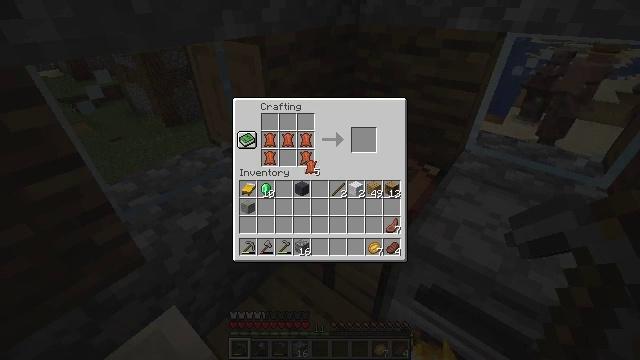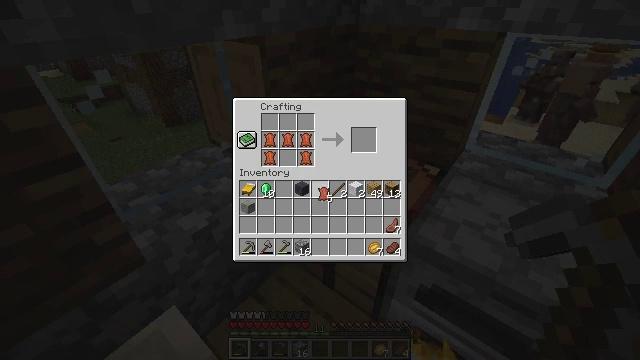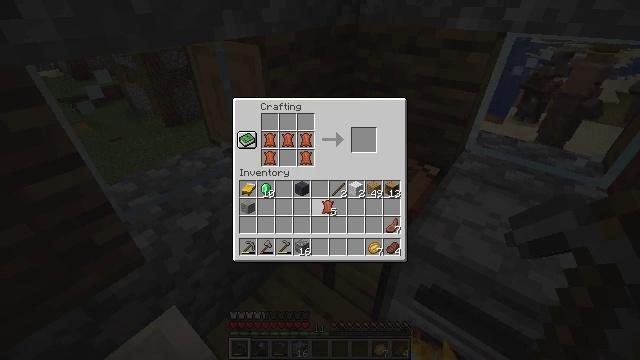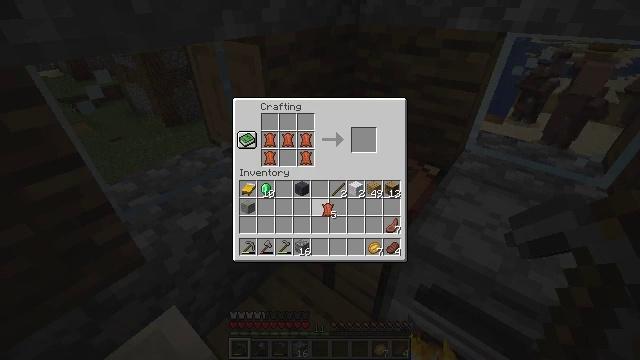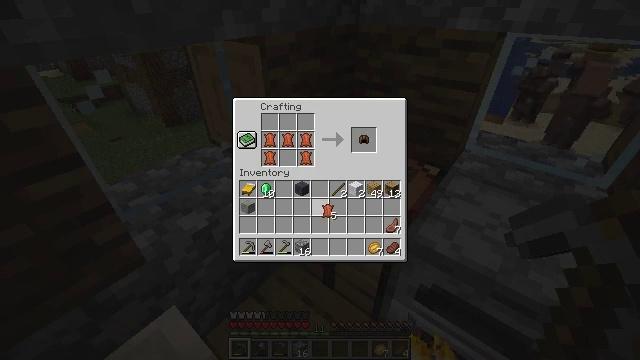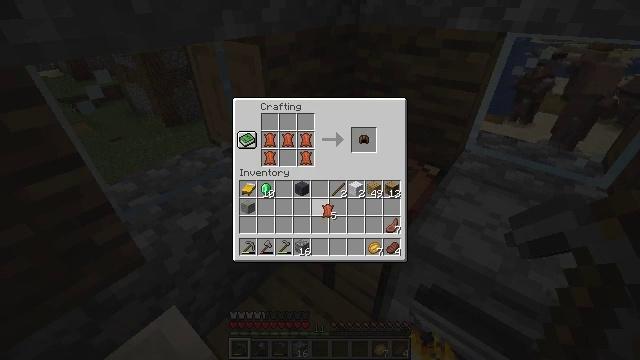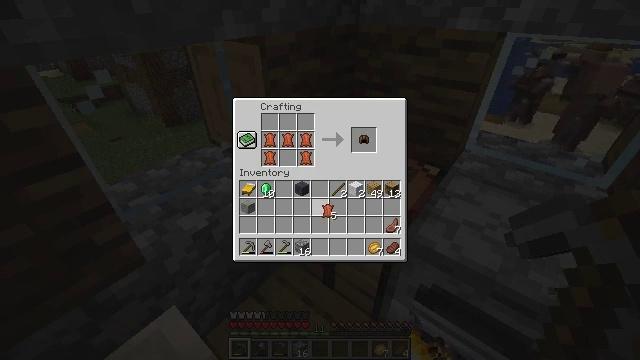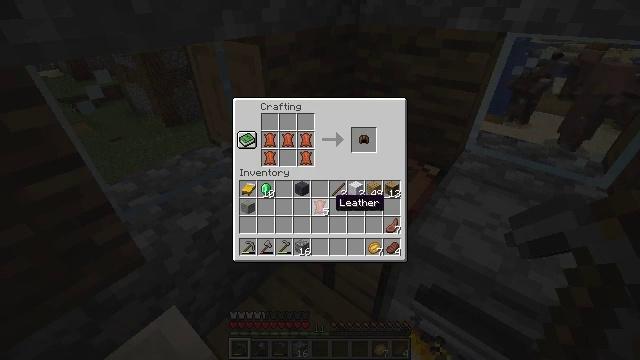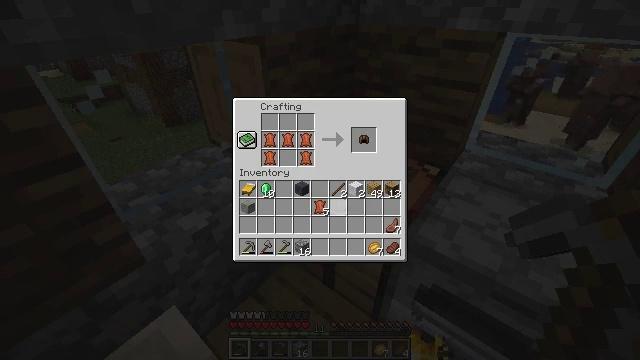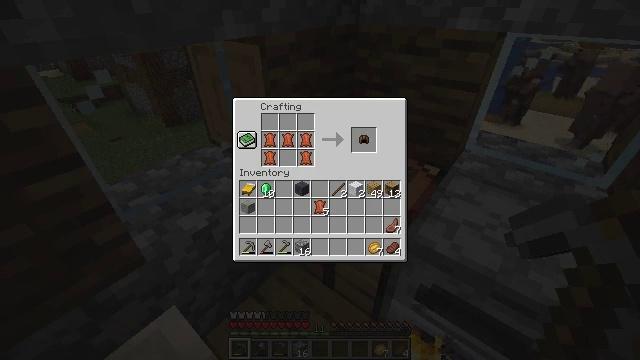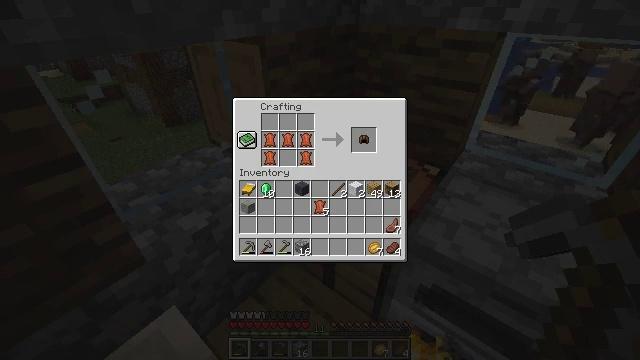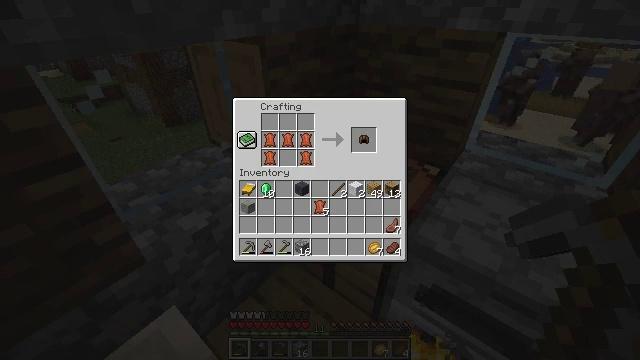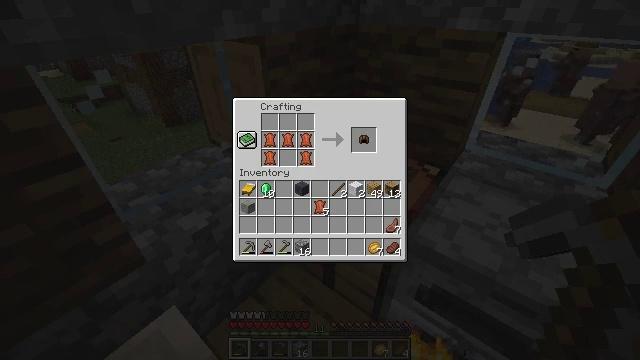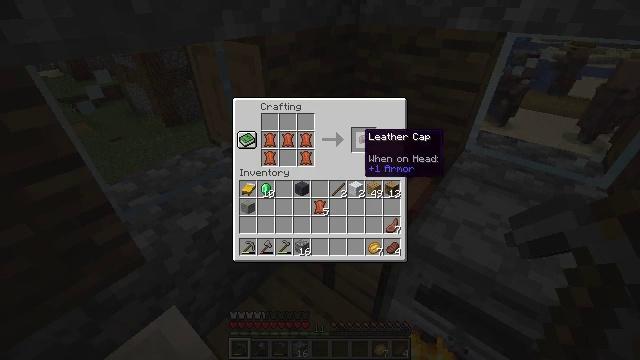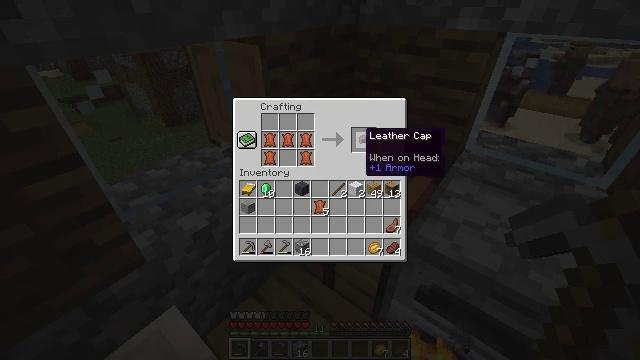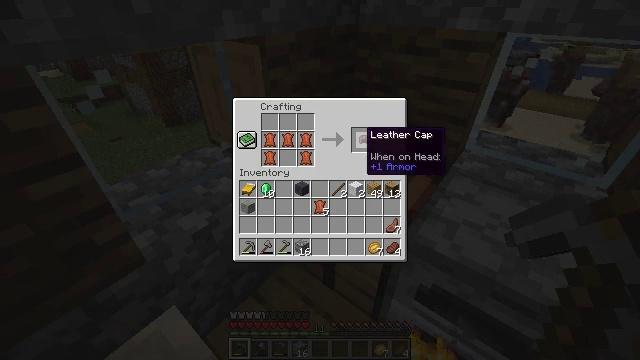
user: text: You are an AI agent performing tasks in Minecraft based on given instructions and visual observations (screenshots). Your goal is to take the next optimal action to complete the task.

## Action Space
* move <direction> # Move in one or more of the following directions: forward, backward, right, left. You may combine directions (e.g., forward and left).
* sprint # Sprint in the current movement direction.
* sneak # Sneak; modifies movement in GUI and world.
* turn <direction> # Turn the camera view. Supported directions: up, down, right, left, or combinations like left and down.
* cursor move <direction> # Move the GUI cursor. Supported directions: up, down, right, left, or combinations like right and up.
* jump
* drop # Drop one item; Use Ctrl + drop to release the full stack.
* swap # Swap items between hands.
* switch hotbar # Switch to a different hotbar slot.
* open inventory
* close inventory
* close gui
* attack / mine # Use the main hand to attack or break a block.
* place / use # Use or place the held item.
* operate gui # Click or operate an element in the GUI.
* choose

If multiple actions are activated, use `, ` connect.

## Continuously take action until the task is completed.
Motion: motion action
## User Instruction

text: Create a leather helmet from leather in the crafting table.
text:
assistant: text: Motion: cursor move right and down
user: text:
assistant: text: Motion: cursor move down
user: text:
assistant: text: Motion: no_op
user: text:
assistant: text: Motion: no_op
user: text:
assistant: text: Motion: operate gui
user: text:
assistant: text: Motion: operate gui
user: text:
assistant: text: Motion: no_op
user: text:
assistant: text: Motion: no_op
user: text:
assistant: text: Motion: sneak, cursor move right and up
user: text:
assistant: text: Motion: sneak, cursor move up
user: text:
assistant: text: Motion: sneak
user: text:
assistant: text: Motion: sneak
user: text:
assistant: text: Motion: sneak, cursor move up
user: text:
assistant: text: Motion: sneak
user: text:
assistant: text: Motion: sneak
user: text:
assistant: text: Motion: sneak
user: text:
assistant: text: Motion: sneak, operate gui
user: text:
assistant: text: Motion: sneak, operate gui
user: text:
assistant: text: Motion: sneak, operate gui
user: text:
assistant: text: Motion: no_op
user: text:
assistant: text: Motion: no_op
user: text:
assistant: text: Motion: no_op